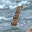
Label: 1